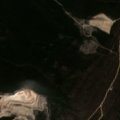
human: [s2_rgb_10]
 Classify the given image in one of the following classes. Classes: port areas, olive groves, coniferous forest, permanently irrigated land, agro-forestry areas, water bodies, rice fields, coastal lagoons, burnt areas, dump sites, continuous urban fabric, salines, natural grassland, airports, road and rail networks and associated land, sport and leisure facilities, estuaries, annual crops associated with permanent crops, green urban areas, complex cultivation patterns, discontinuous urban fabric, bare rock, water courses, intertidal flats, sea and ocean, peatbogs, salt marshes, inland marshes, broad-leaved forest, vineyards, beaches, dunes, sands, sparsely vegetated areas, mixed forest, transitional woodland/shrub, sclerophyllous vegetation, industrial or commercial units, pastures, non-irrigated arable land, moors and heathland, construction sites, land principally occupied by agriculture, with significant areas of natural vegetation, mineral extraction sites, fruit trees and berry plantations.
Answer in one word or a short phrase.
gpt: mineral extraction sites, natural grassland, sclerophyllous vegetation, transitional woodland/shrub